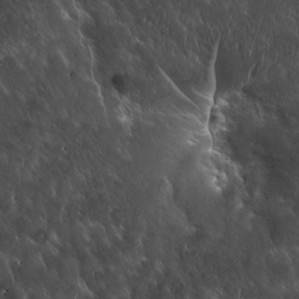
Label: non_frost